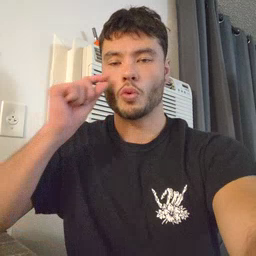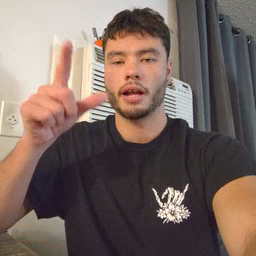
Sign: wake